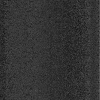
Atmospheric dust classification: dusty